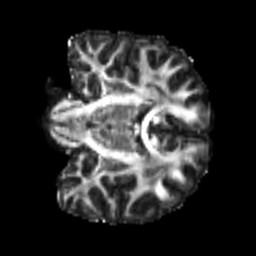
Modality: FA
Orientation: coronal
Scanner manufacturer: siemens
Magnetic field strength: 3 T
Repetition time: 4 s
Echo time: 0.0594 s